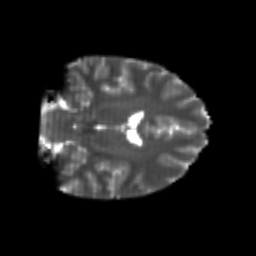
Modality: T2w
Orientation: coronal
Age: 21
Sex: female
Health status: healthy
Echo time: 0.074 s